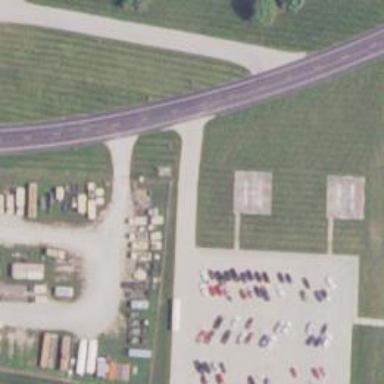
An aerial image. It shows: Image of helipad at airport.